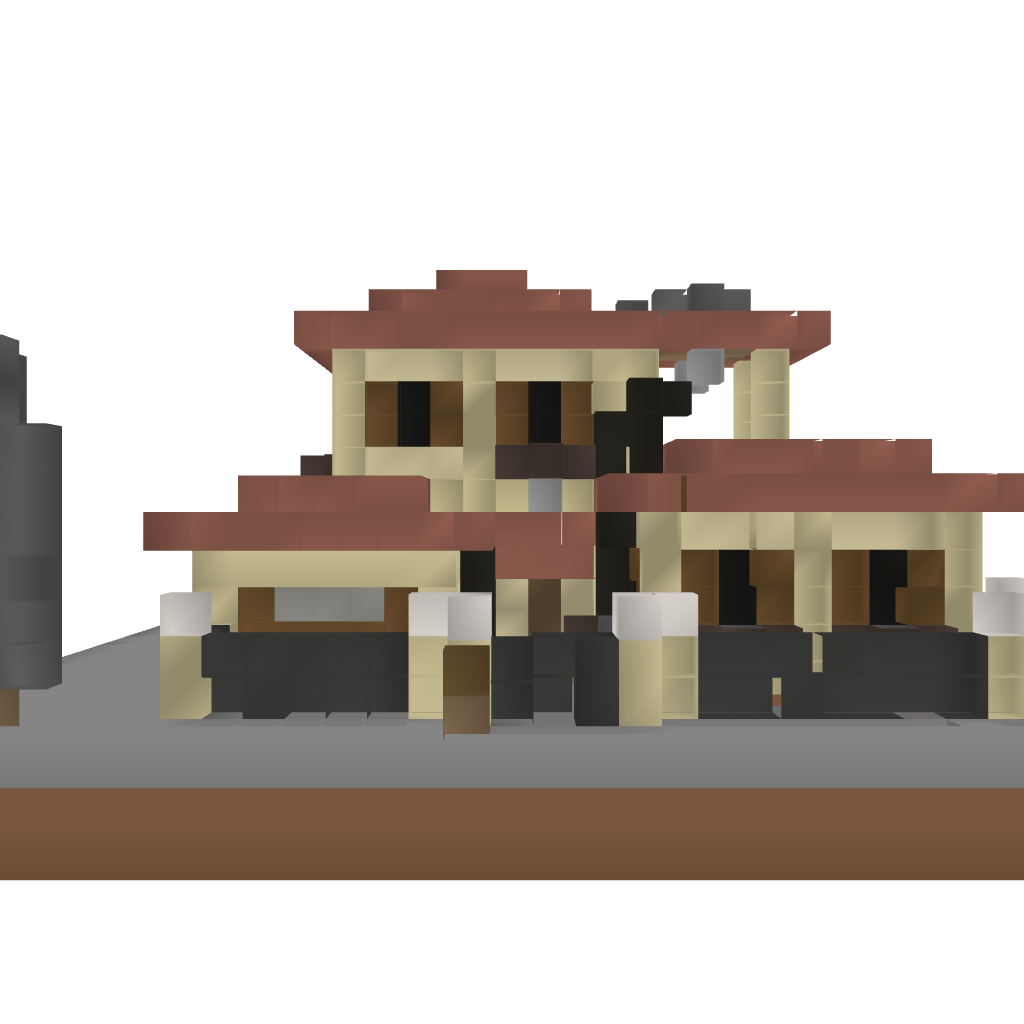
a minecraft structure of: Italian House